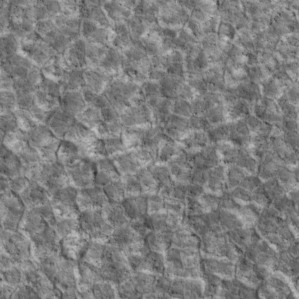
Label: non_frost